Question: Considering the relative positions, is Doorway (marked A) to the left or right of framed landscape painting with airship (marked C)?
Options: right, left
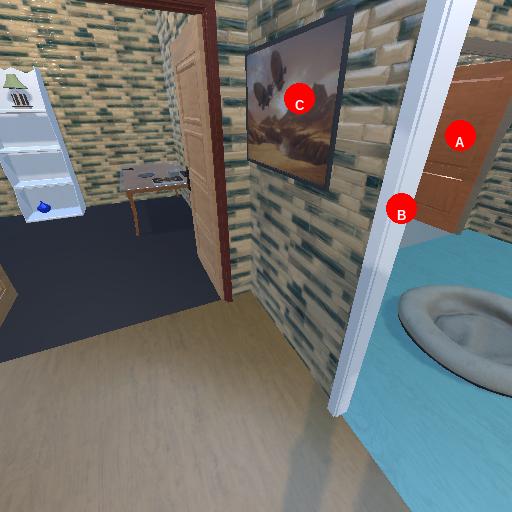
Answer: right